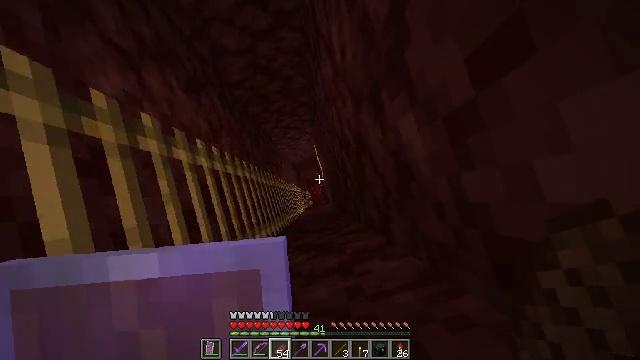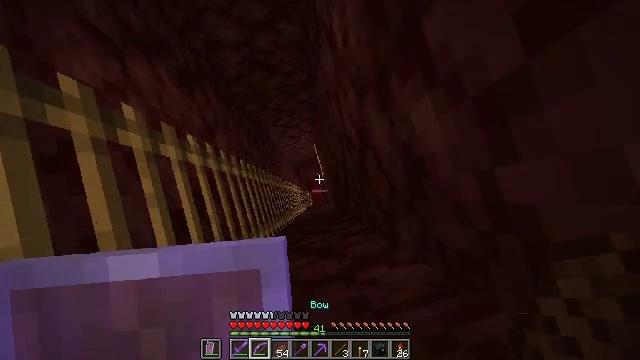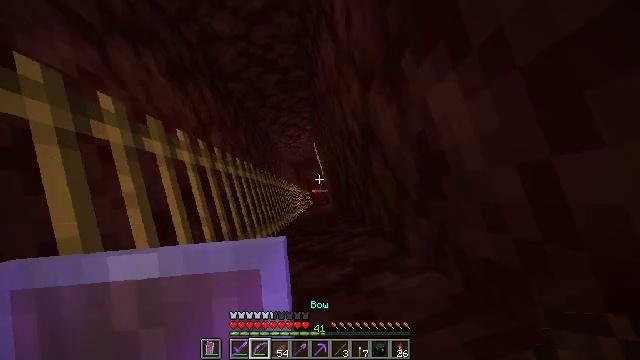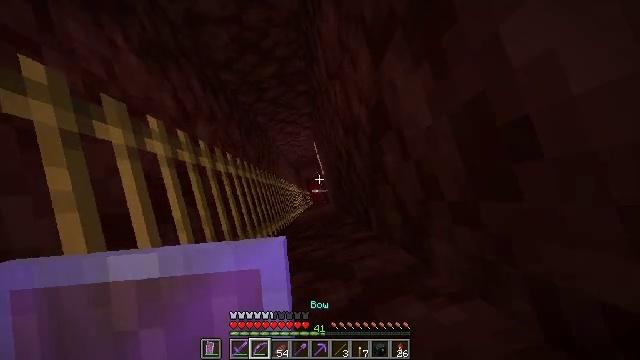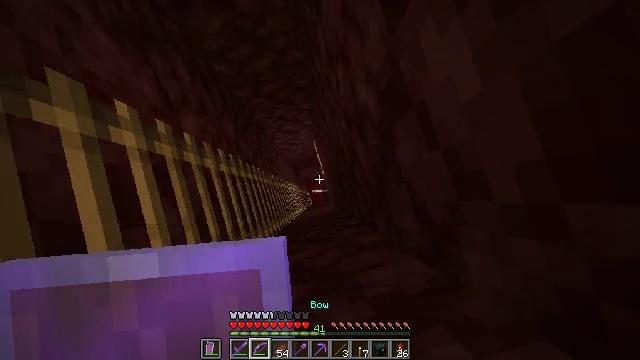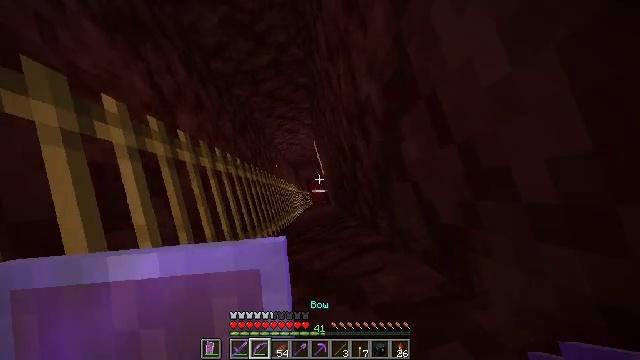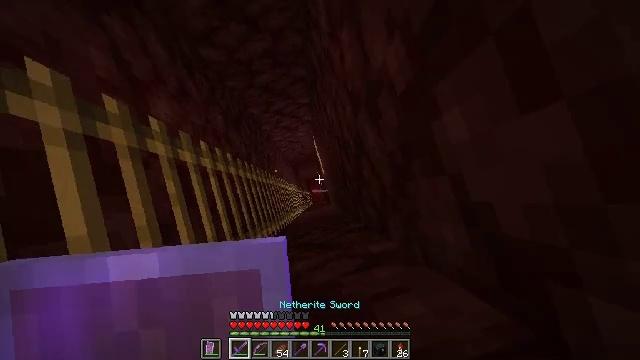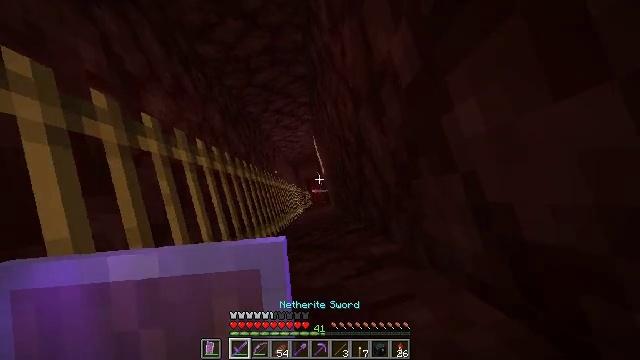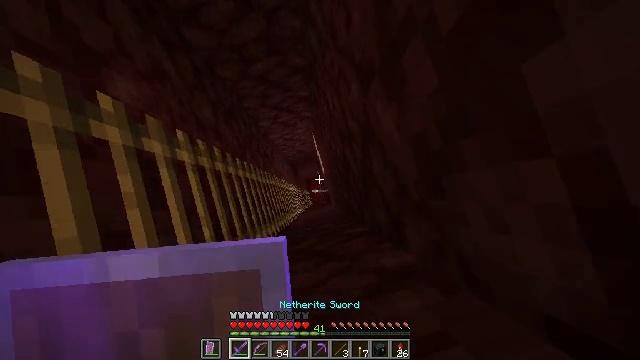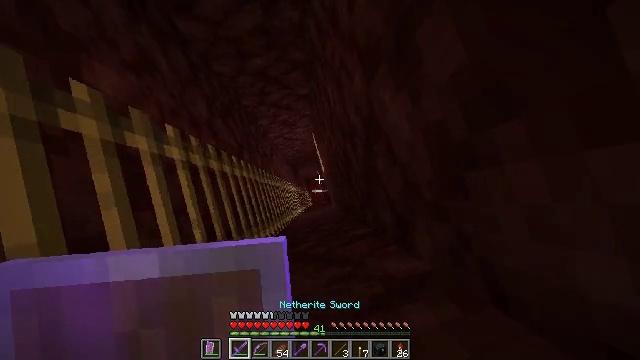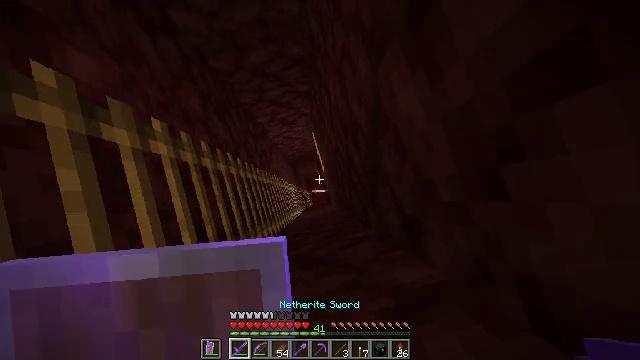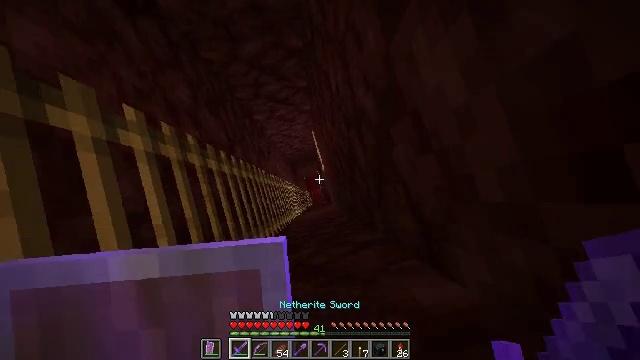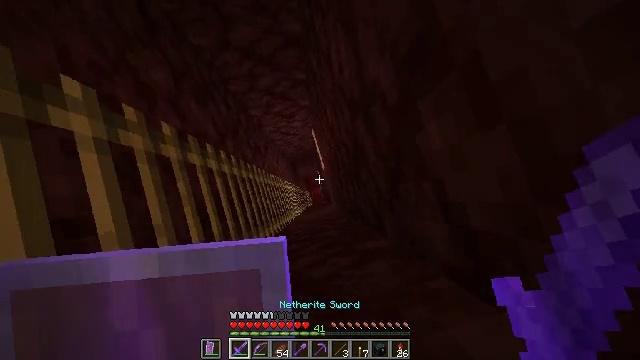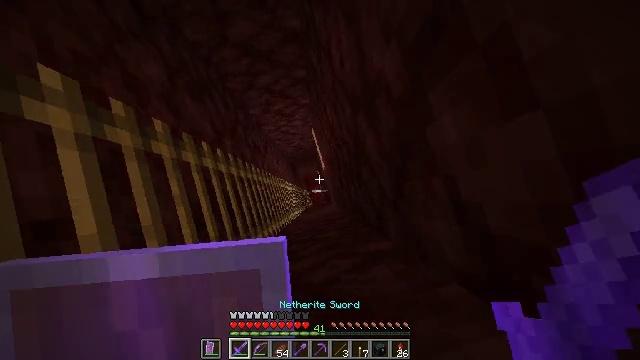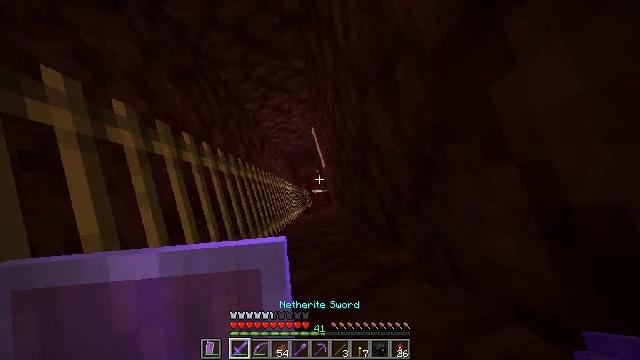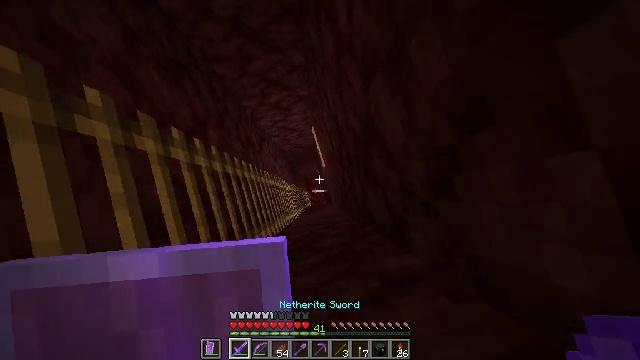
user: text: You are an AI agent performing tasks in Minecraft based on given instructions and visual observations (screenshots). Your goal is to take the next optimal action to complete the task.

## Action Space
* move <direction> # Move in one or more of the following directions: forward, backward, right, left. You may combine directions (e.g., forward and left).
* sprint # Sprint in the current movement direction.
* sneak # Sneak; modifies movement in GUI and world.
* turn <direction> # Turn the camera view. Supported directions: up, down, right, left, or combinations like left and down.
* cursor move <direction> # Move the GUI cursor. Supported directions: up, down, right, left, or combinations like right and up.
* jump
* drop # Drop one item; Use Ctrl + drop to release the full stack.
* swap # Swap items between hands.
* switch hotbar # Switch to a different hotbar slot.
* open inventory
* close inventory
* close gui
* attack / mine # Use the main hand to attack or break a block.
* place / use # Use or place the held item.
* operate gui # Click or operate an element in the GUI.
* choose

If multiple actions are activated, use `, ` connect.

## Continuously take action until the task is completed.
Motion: motion action
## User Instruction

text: Mine the obsidian block.
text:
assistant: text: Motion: no_op
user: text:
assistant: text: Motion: no_op
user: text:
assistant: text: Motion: no_op
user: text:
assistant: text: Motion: no_op
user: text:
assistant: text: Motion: no_op
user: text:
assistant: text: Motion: no_op
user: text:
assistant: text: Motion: no_op
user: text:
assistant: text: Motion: no_op
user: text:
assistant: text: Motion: no_op
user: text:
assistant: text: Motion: no_op
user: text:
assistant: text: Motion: no_op
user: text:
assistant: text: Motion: no_op
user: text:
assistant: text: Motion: no_op
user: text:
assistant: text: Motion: no_op
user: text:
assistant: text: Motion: no_op
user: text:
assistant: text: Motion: no_op
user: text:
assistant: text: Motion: no_op
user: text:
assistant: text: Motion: no_op
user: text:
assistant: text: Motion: no_op
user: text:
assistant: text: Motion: no_op
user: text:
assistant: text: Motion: no_op
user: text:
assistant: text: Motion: no_op
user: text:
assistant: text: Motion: open inventory
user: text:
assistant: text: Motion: open inventory
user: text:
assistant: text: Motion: no_op
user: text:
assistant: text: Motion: no_op
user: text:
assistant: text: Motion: no_op
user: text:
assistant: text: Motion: no_op
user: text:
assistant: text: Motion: no_op
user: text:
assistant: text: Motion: no_op